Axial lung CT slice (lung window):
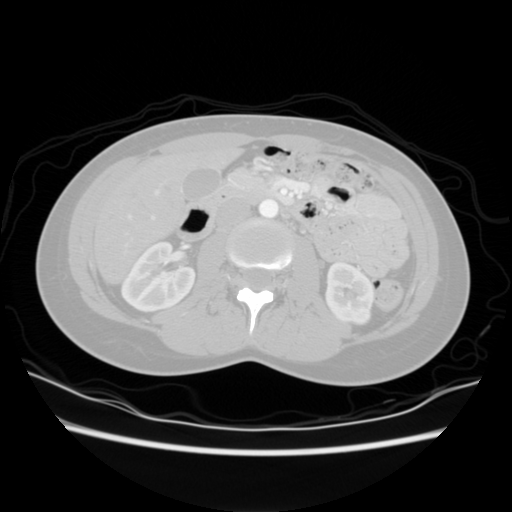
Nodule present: no